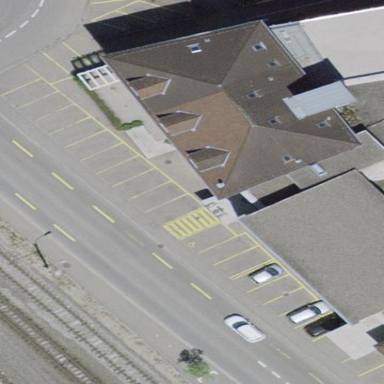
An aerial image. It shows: Parking area with surface.